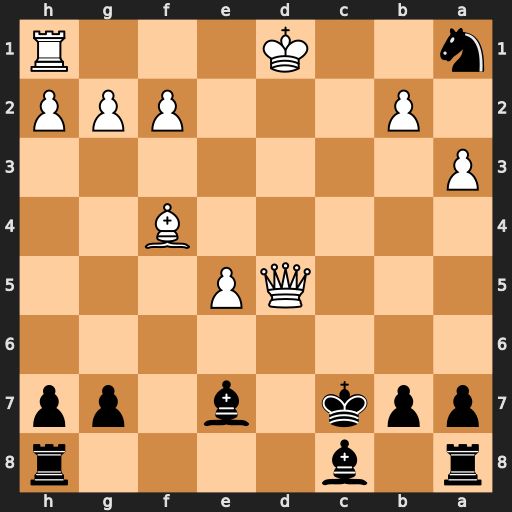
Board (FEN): r1b4r/ppk1b1pp/8/3QP3/5B2/P7/1P3PPP/n2K3R
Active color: b
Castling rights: -
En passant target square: -
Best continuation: Rd8 e6+ Kb6 Qxd8+ Bxd8